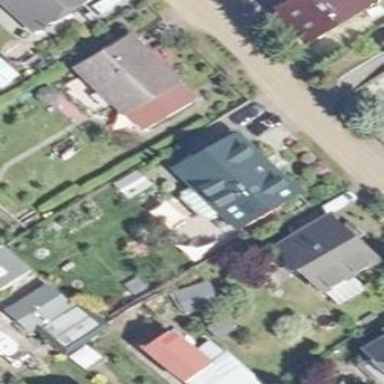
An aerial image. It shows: Terrace building.